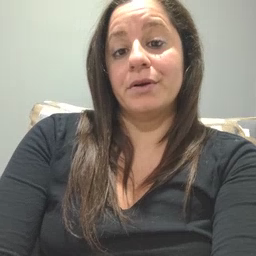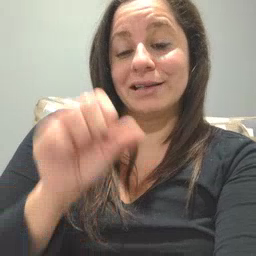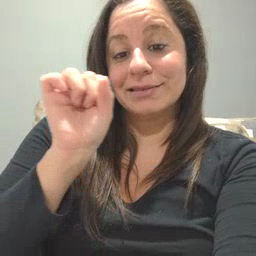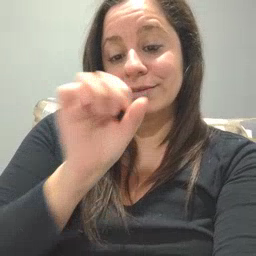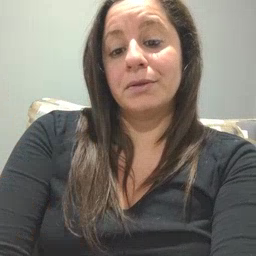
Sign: carrot